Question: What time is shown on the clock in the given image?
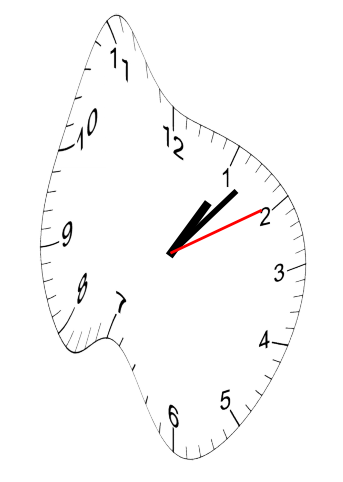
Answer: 01:07:10